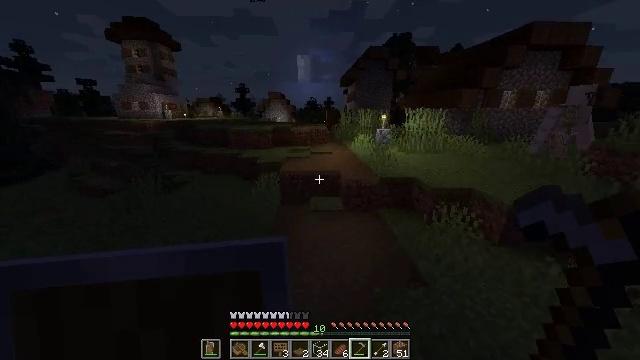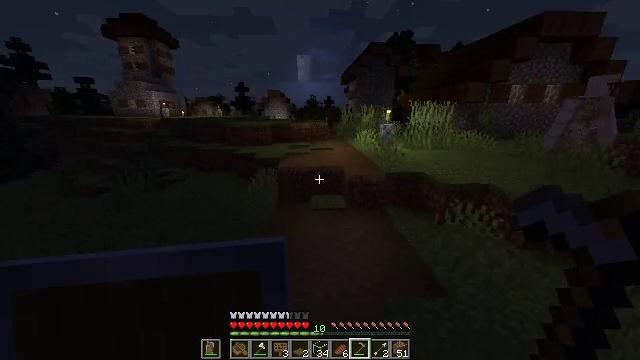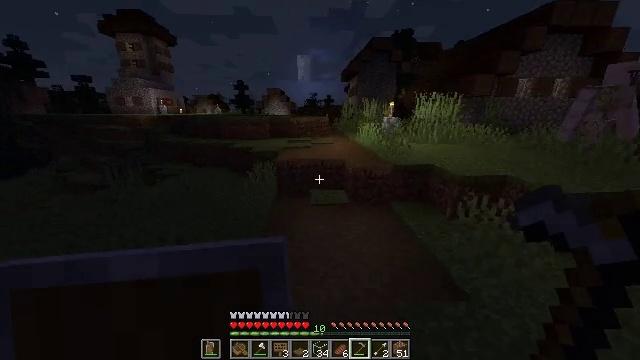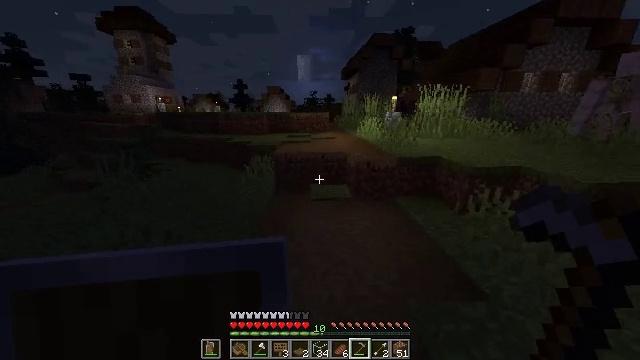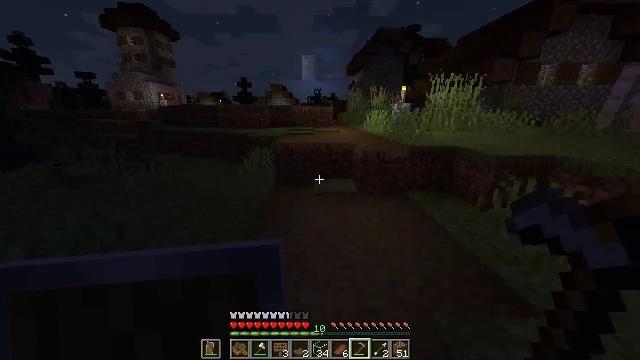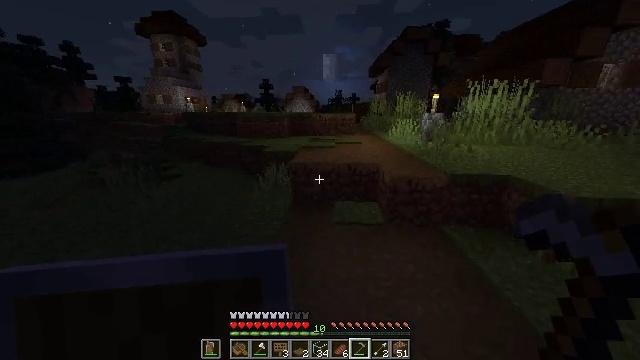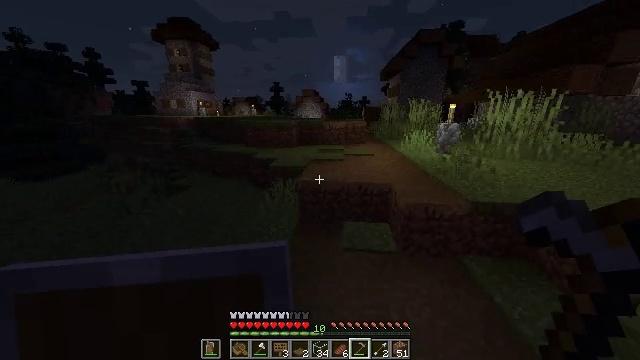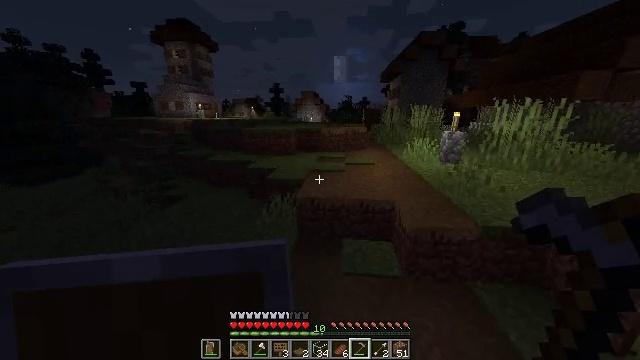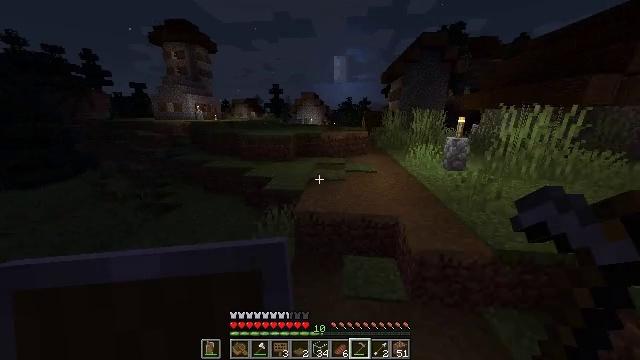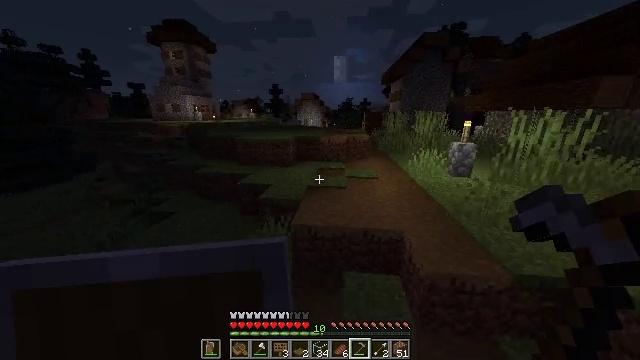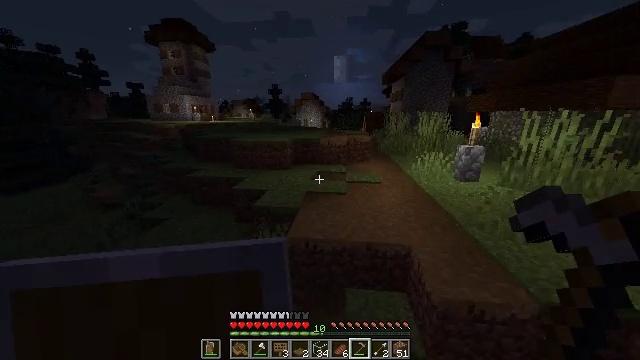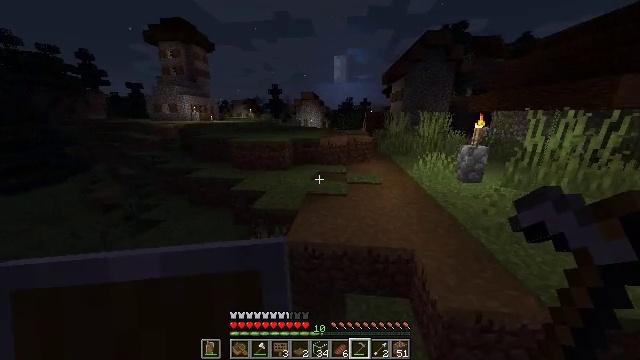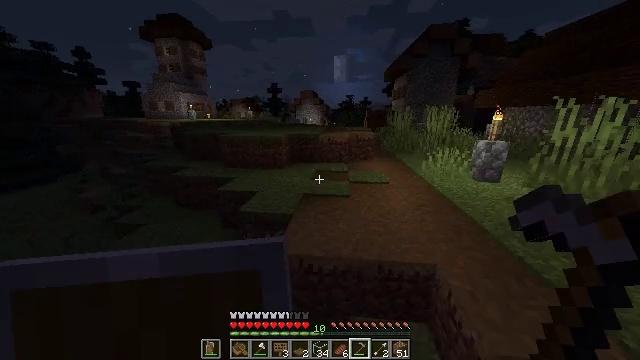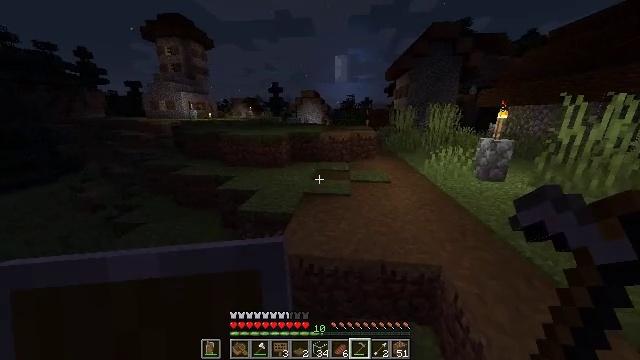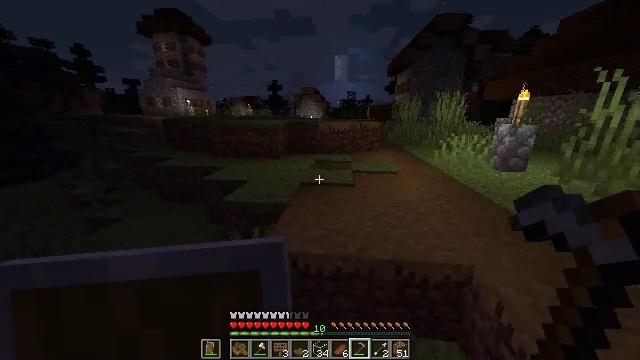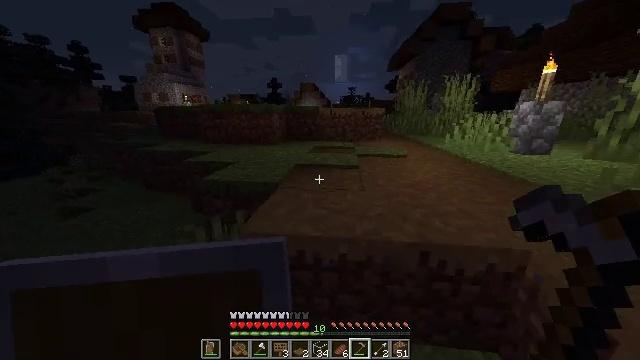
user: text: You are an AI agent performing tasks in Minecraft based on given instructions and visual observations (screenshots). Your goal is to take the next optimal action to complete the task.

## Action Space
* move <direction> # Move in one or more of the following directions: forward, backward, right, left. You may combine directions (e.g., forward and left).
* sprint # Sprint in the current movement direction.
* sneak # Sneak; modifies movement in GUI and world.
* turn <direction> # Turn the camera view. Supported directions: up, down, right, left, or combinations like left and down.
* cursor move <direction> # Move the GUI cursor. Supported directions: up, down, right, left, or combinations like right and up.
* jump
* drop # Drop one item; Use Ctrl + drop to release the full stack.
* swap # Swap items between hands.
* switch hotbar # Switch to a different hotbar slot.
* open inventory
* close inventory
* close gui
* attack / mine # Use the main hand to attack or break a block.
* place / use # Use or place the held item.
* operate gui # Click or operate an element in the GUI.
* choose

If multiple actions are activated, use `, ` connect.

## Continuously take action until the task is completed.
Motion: motion action
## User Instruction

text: Attack the ground to gather dirt.
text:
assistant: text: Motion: move forward, jump
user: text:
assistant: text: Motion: move forward, jump
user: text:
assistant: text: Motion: move forward, jump
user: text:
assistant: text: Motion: move forward, sprint, jump
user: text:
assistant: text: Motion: move forward, sprint, turn left, jump
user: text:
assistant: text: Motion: move forward, sprint, turn left, jump
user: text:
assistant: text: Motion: move forward, jump
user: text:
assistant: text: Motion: move forward, jump
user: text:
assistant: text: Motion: move forward, jump
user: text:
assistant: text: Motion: move forward, jump
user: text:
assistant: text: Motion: move forward, jump
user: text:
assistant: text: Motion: move forward, jump
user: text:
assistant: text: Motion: move forward, sprint, jump
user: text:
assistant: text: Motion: move forward, sprint, jump
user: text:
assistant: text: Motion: move forward, sprint, jump
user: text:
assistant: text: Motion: move forward, jump
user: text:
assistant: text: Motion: move forward, jump
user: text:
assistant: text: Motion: move forward, jump
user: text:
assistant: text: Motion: move forward, jump
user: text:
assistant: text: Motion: move forward, jump
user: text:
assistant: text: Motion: move forward, sprint, turn left, jump
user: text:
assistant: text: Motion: move forward, sprint, turn left, jump
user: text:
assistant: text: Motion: move forward, sprint, jump
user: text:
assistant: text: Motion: move forward, sprint, jump
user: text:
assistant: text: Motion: move forward, jump
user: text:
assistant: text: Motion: move forward, jump
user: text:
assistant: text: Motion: move forward, jump
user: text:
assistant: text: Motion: move forward, jump
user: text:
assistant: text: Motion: move forward, jump
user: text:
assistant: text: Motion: move forward, jump